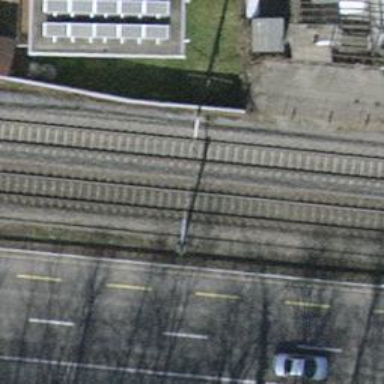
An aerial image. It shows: Railway milestone.